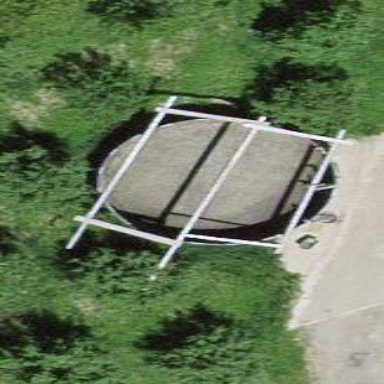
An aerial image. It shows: Storage tank that is man-made.